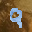
Label: 9